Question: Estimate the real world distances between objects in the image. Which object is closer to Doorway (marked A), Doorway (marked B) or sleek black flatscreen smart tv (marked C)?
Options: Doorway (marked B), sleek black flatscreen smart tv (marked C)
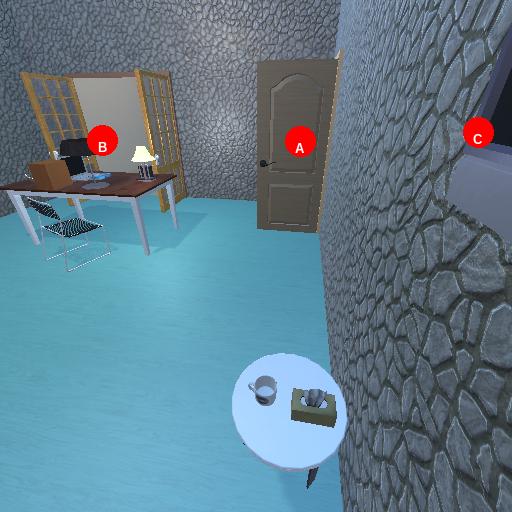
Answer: Doorway (marked B)